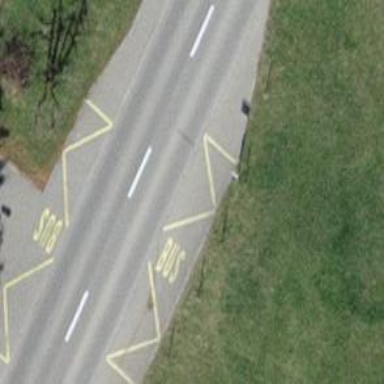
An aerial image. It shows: Bus stop with platform for public transport.